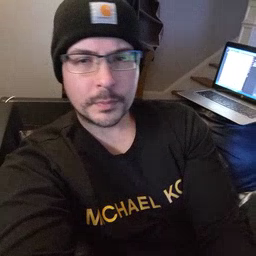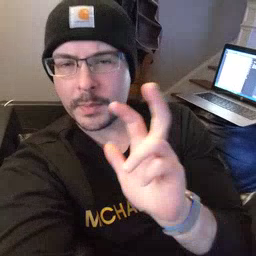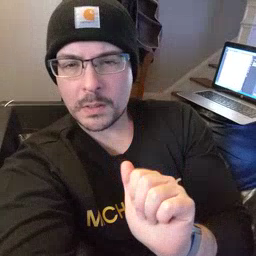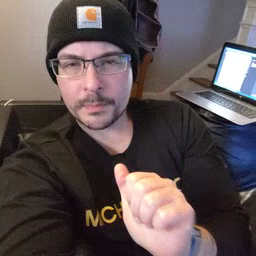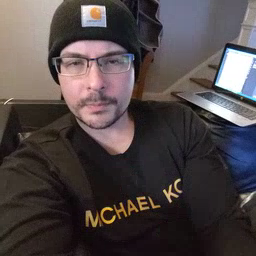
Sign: pizza